Interaction volume radius: 5 \u00c5
Interaction volume height: 10 \u00c5
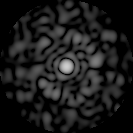
Disorder parameter: 0.8021